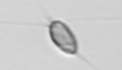
Label: Chrysochromulina